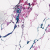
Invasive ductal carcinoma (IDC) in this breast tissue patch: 0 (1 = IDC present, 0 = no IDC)